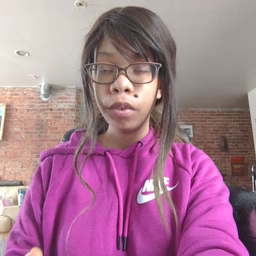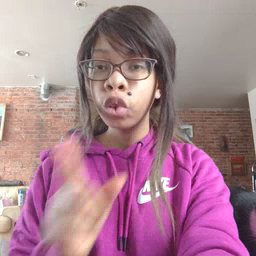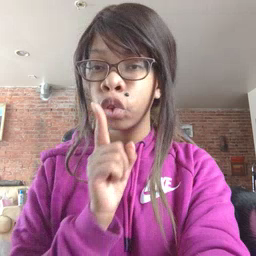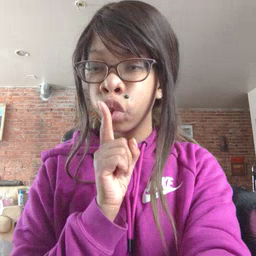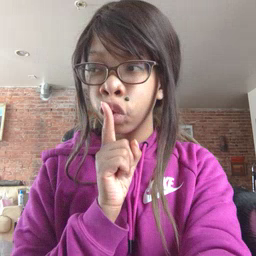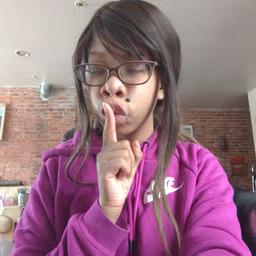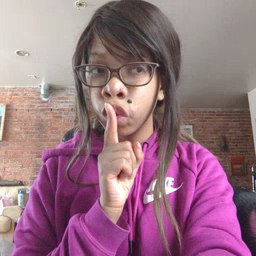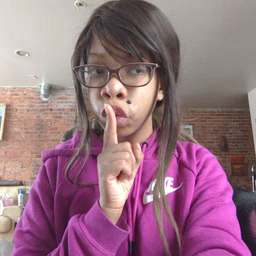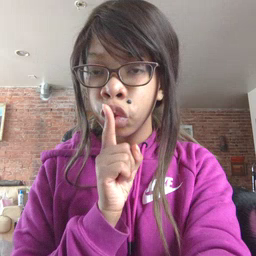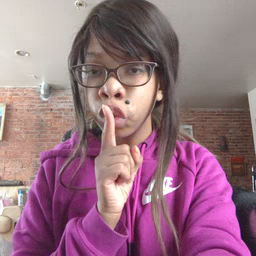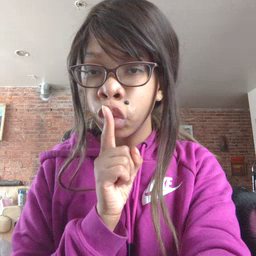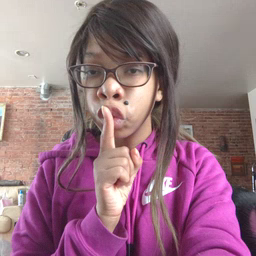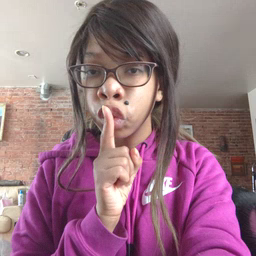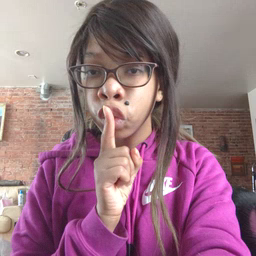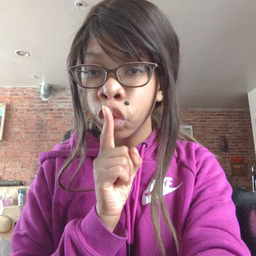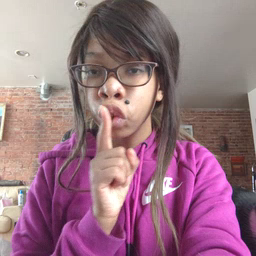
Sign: shhh